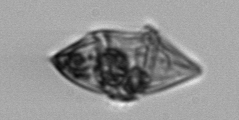
Label: Gyrodinium